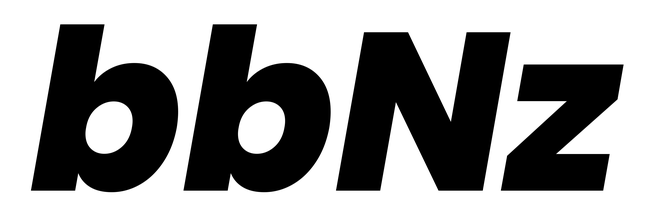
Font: Poppins-ExtraBoldItalic